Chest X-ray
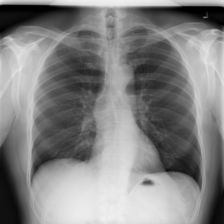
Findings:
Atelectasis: negative
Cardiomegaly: negative
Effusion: negative
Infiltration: negative
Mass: negative
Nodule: negative
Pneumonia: negative
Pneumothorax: negative
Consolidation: negative
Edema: negative
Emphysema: negative
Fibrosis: negative
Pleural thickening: negative
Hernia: negative